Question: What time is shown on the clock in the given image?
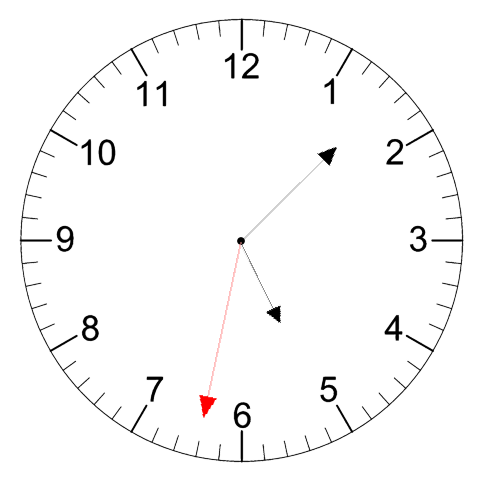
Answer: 05:07:32